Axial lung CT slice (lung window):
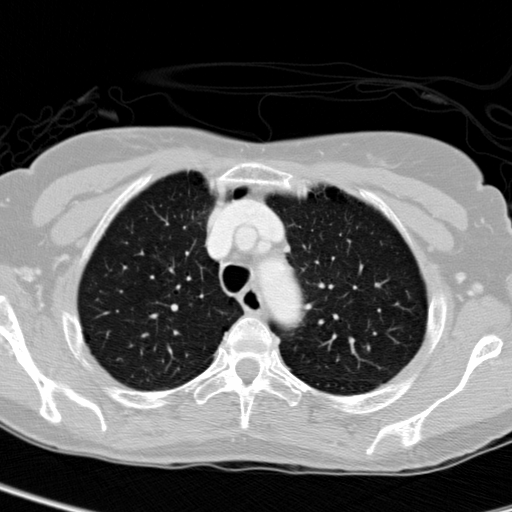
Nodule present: no